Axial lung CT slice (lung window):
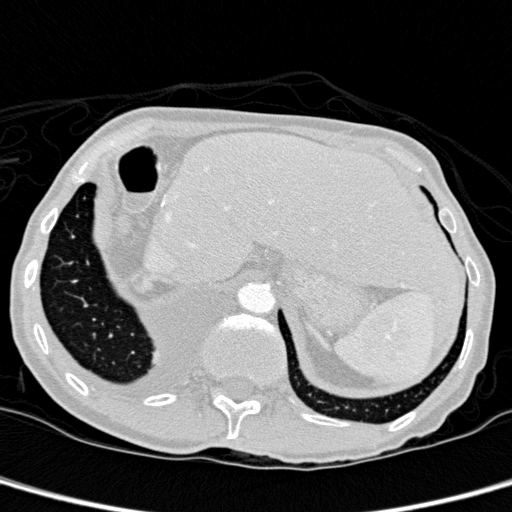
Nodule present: no